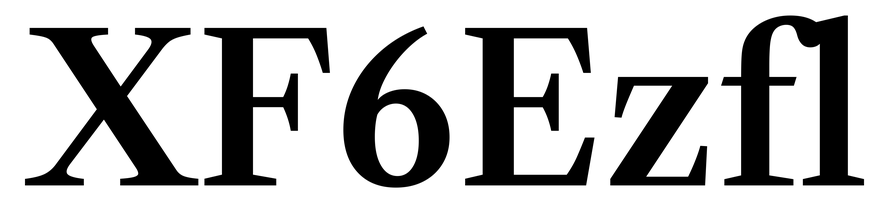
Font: LibreCaslonText_SemiBold